Question: What is the fastes way in C++ to convert an index with such a formation to X, Y and Z coordinates and back ?
:
I want for example get for the index 15 the numbers X=0, Y=1, Z=2, for the index 17 the numbers X=2, Y=1, Z=2, and for the index 22 the numbers X=1, Y=2, Z=1.
I need this to emulate a multidimensional array.

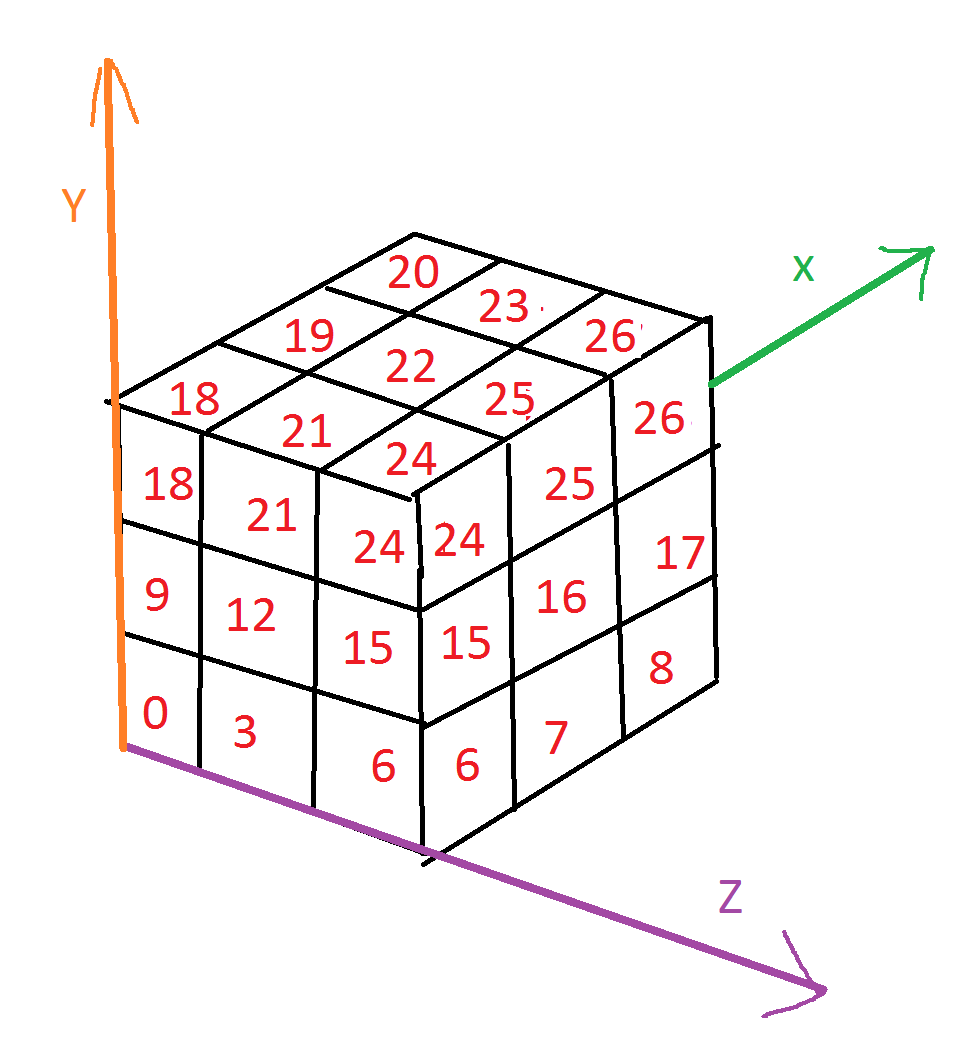
Answer: To:
'''
x = index % 3;
y = index / 3 % 3;
z = index / 9;
'''
Back:
'''
index = ((z) * 3 + y) * 3 + x;
'''